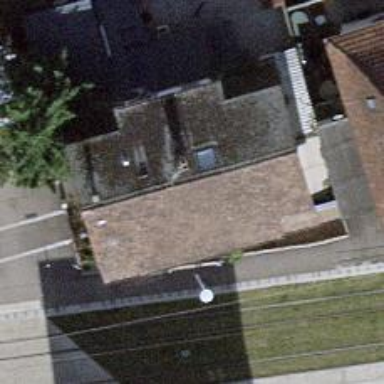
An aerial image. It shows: Restaurant.